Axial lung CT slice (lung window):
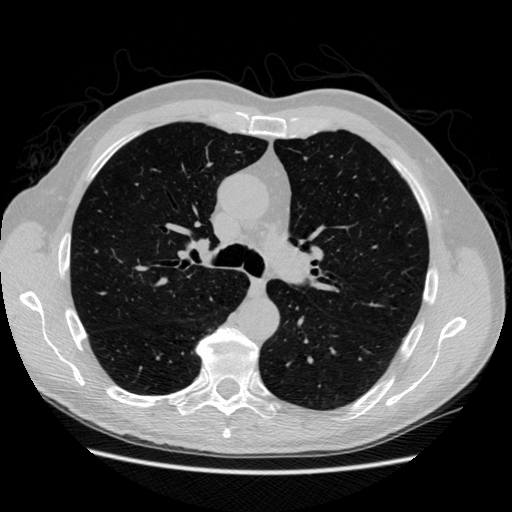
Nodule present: no